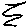
Label: zigzag